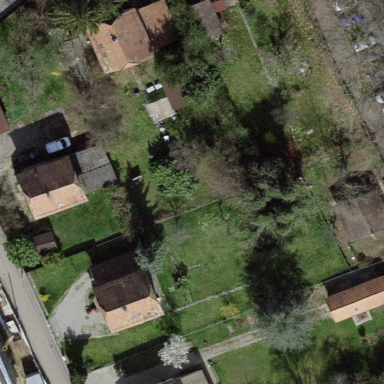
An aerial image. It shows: Garden surrounded by fence.